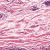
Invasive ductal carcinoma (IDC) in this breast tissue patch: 0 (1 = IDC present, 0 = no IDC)